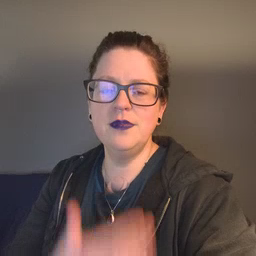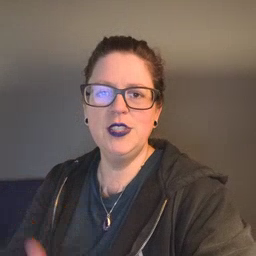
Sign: better